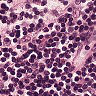
Metastatic tissue present: no